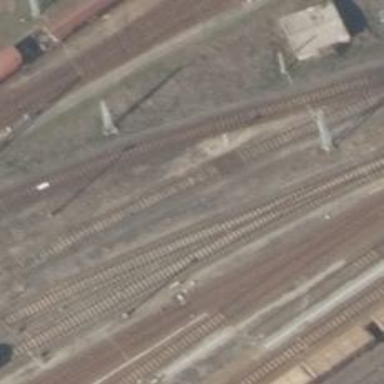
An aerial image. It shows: Railway siding for service.